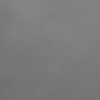
Label: dusty